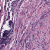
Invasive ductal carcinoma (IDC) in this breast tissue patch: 1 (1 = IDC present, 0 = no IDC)